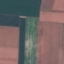
Land use / land cover class: AnnualCrop